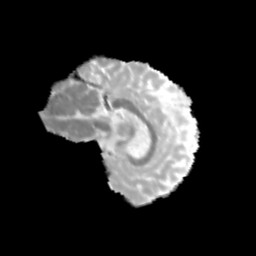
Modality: MD
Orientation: sagittal
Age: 12
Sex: female
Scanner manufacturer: siemens
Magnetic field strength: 3 T
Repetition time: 3.8 s
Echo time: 0.07 s